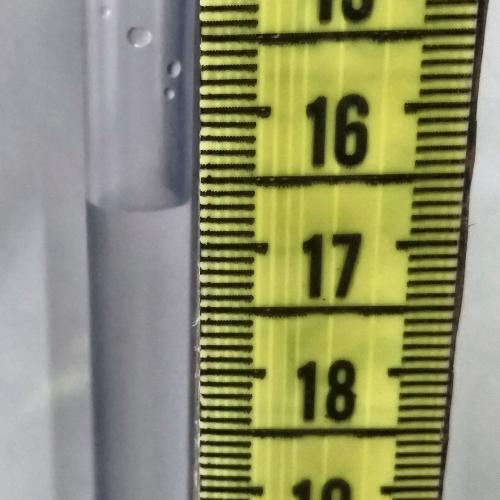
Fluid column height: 16.7 cm